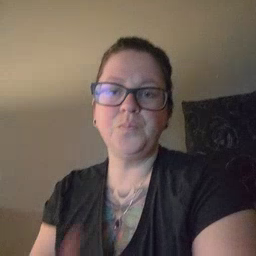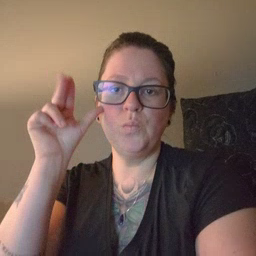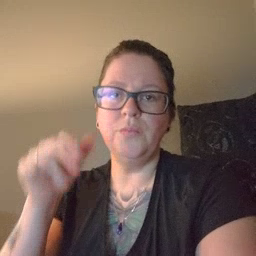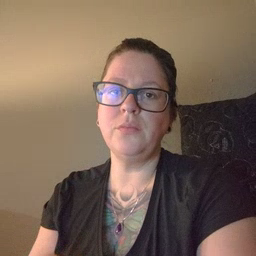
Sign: horse